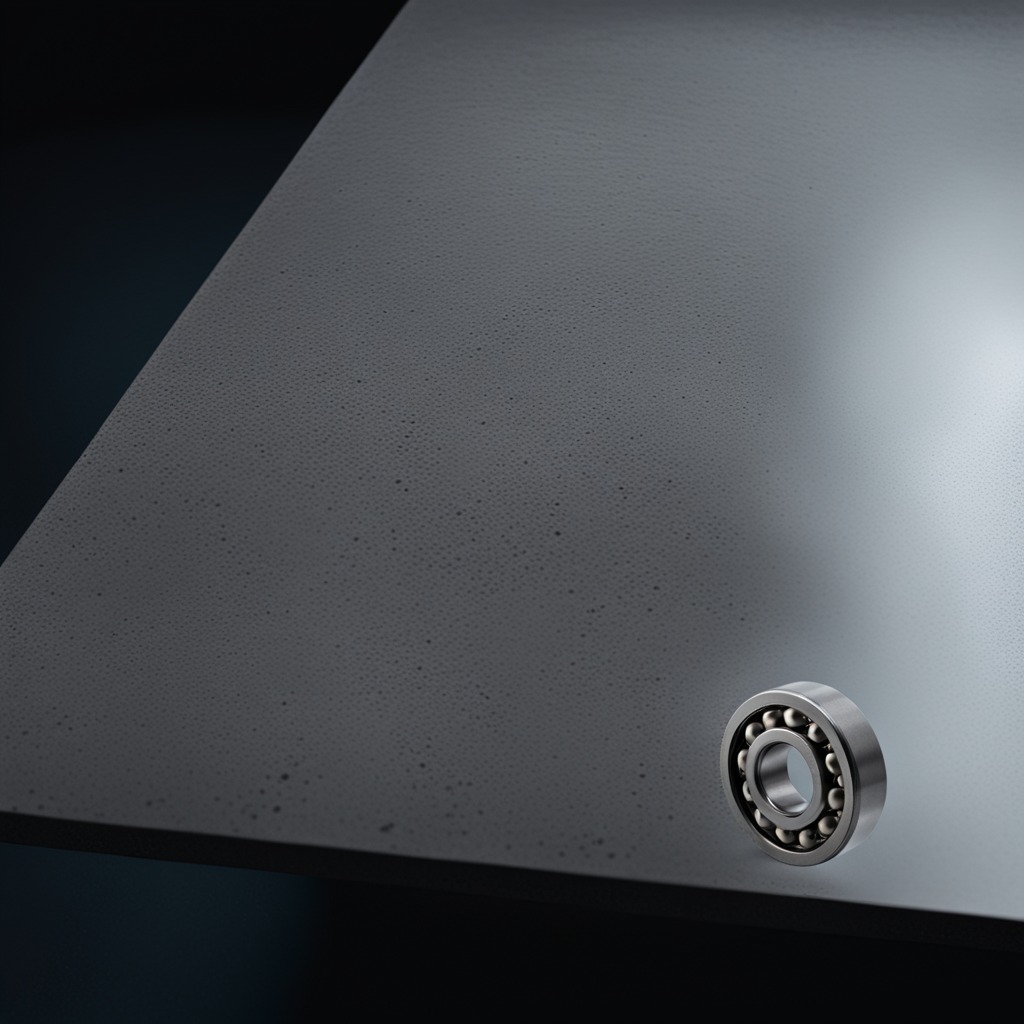
A metal ball bearing lies on a clean granite table inside a workshop at night dim ambient light soft shadows worn but